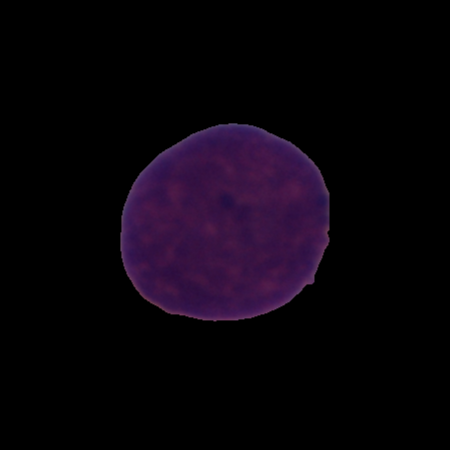
Label: cancer